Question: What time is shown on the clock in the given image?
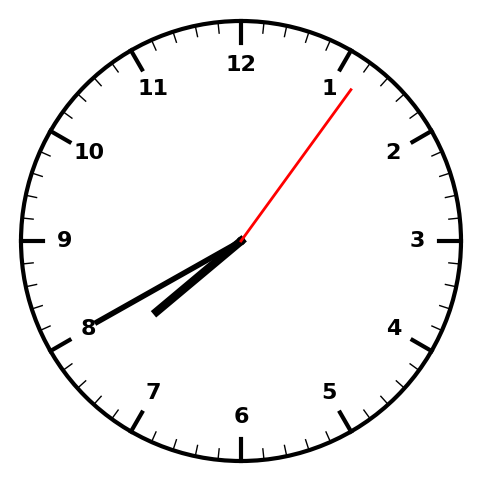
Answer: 07:40:06